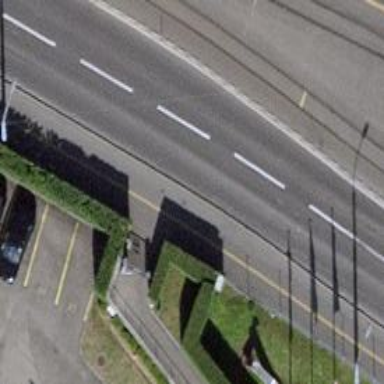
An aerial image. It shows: Asphalt cycleway with asphalt footpath.